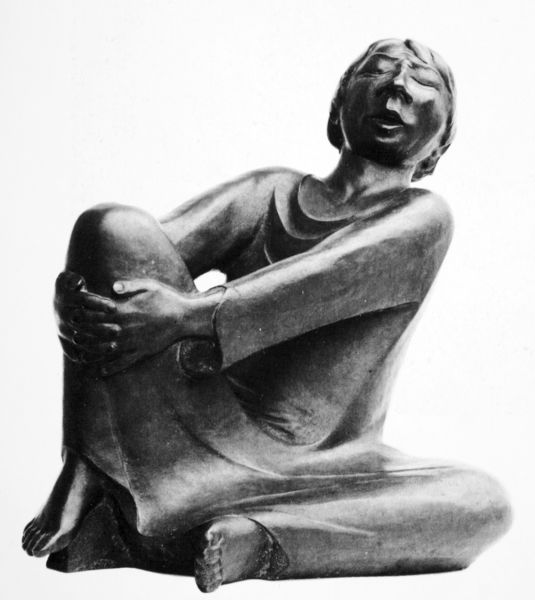
Titel: Der singende Mann
Künstler: Ernst Barlach
Standort: Stuttgart
Institution: Staatsgalerie
Schlagwörter: fuß, hand, kopf, mann, mädchen, sitzen, frau, grau, kleid, marmor, mund, nase, hemd, arm, arme, augen, stein, hände, figur, gewand, haare, mantel, sitzend, skulptur, statue, bein, füße, glänzend, bronze, granit, plastik, junge, schoß, knie, offen, barfuß, beten, singen, schreien, umfassen, bettler, bequem, schneidersitz, hockend, kollwitz, pagenschnitt, barlach, angewinkeltes bein, große hände